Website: macys
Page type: customer-info-address
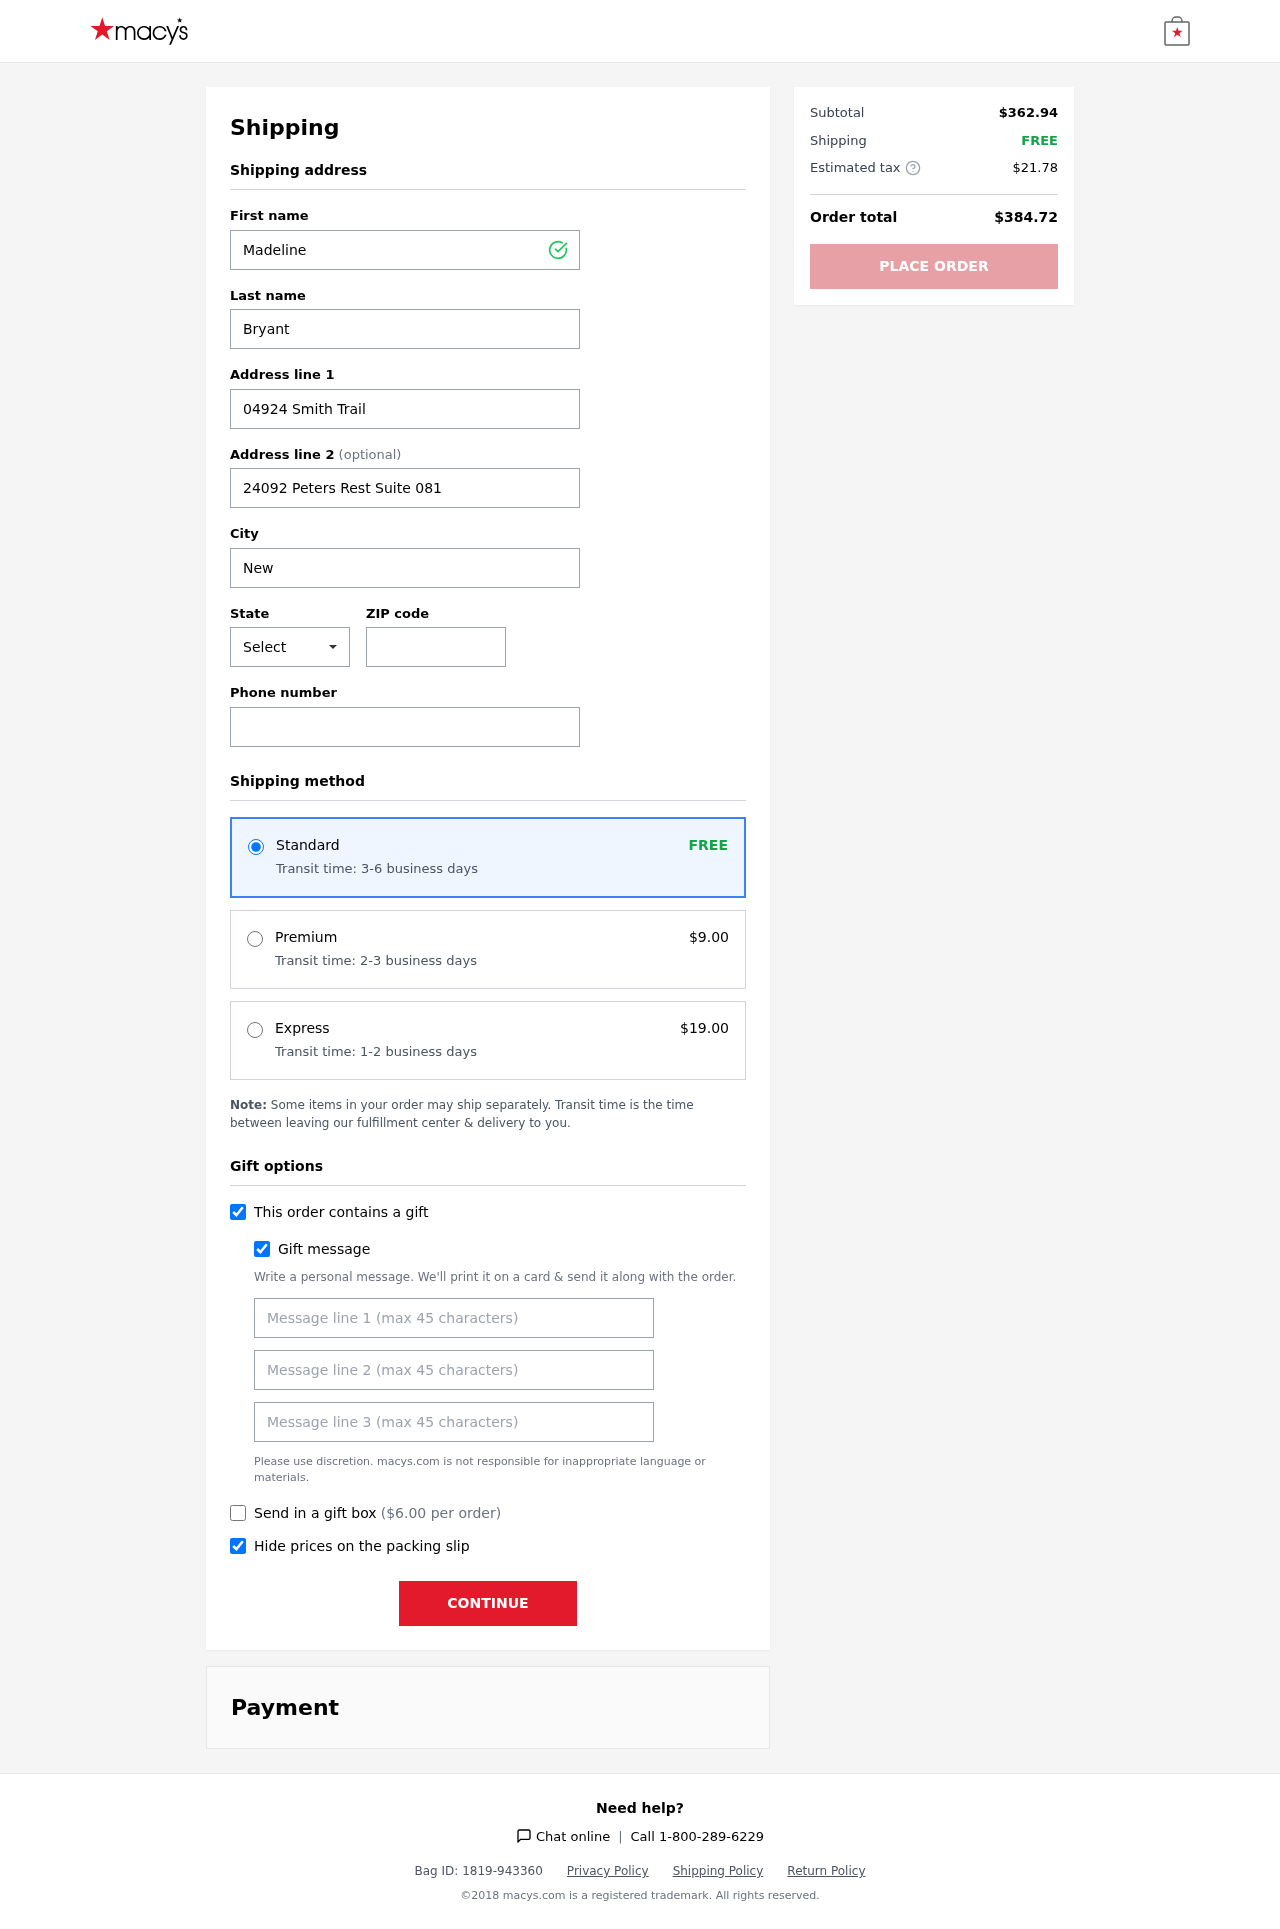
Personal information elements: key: PII_CITY
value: New Carla
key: PII_FIRSTNAME
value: Madeline
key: PII_GIFT_MESSAGE
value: Hey Michael, I thought you’d enjoy these new sandals for those sunny days ahead! Can’t wait to see you rock them on our next outing. Hope they bring a little extra joy to your summer!  Madeline
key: PII_LASTNAME
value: Bryant
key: PII_PHONE
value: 7595416465
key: PII_POSTCODE
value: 36499
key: PII_STATE_ABBR
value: TN
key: PII_STREET
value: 04924 Smith Trail
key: PII_STREET2
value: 24092 Peters Rest Suite 081
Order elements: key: ORDER_SHIPPING_STANDARD
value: FREE
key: ORDER_SHIPPING_STANDARD_TIME
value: Transit time: 3-6 business days
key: ORDER_SHIPPING_PREMIUM
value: $9.00
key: ORDER_SHIPPING_PREMIUM_TIME
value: Transit time: 2-3 business days
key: ORDER_SHIPPING_EXPRESS
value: $19.00
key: ORDER_SHIPPING_EXPRESS_TIME
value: Transit time: 1-2 business days
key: ORDER_GIFT_BOX_FEE
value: $6.00
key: ORDER_SUBTOTAL
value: $362.94
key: ORDER_SHIPPING_COST
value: FREE
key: ORDER_TAX
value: $21.78
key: ORDER_TOTAL
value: $384.72